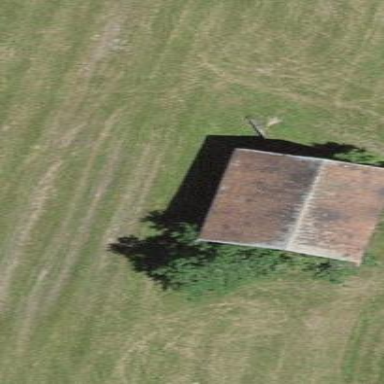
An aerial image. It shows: Barn.